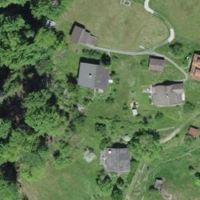
EUNIS habitat code: 44
Species observed at this site:
Ilex aquifolium